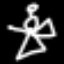
Label: angel